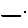
Label: line